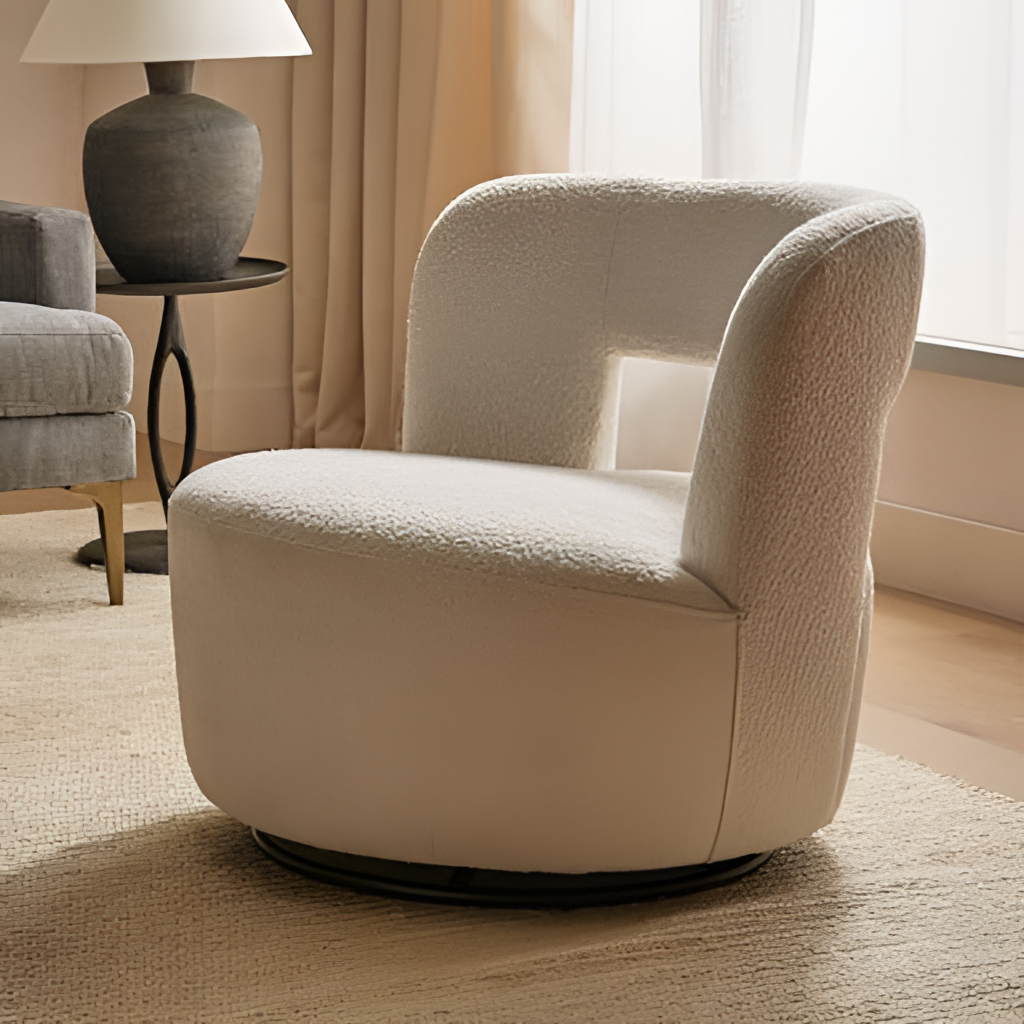
living room, fabric swivel chair, beige curtain wallpaper, with solid pattern, beige carpet flooring, with solid pattern, contemporary